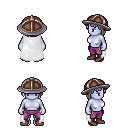
a pixel art fantasy rpg character, female body template, dark elf, purple skin, white cape, magenta pants, white pageboy hairstyle, chain helm, maroon shoes, four views (front, back, left, right), 2x2 character sprite sheet, small pixel art, hard edges, no anti-aliasing